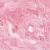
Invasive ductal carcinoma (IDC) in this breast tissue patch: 0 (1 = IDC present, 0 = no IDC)